Interaction volume radius: 10 \u00c5
Interaction volume height: 35 \u00c5
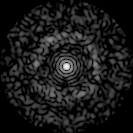
Disorder parameter: 0.8418